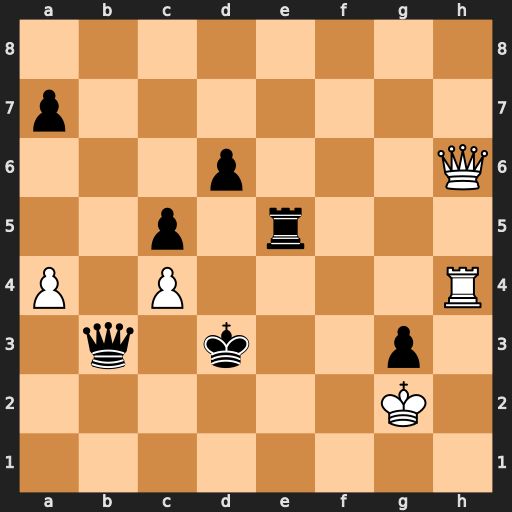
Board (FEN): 8/p7/3p3Q/2p1r3/P1P4R/1q1k2p1/6K1/8
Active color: w
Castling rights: -
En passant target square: -
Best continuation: Qxd6+ Kc3 Qxe5+